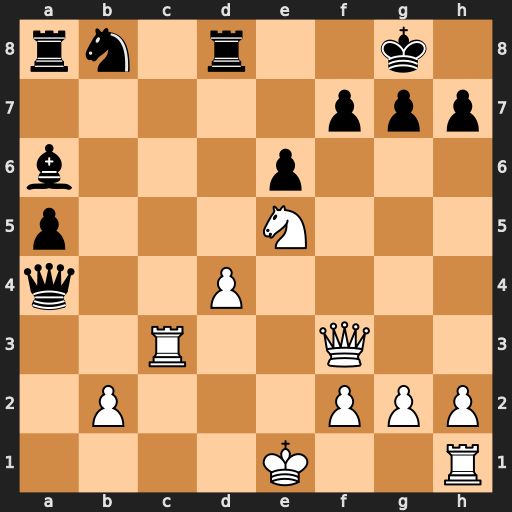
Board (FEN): rn1r2k1/5ppp/b3p3/p3N3/q2P4/2R2Q2/1P3PPP/4K2R
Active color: w
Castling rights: K
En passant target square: -
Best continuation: Qxf7+ Kh8 Ng6+ hxg6 Rh3#